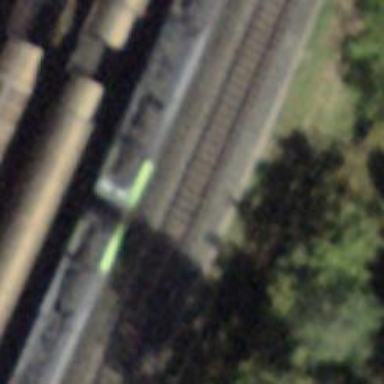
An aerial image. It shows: Railway track with contact line for electrification.